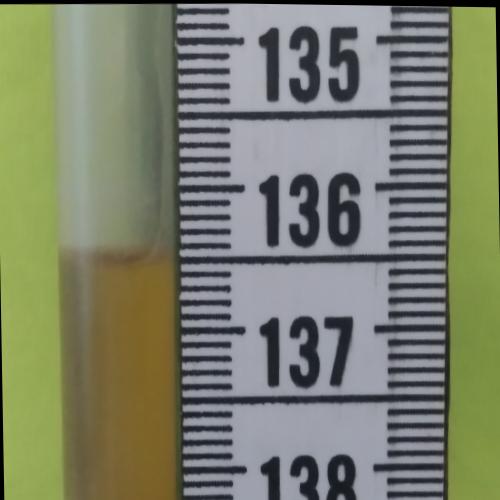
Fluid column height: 136.5 cm